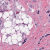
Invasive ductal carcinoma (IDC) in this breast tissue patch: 1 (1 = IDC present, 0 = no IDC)